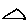
Label: triangle